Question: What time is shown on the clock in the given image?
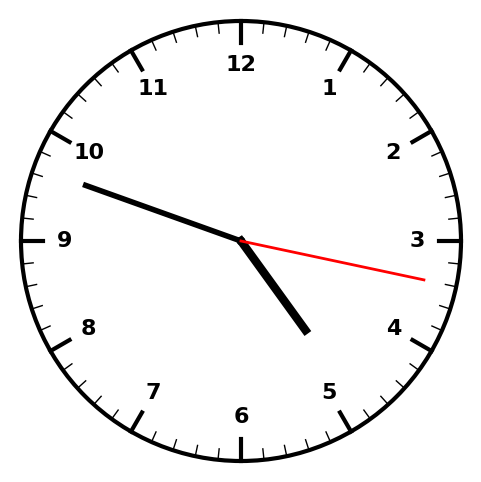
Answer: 04:48:17